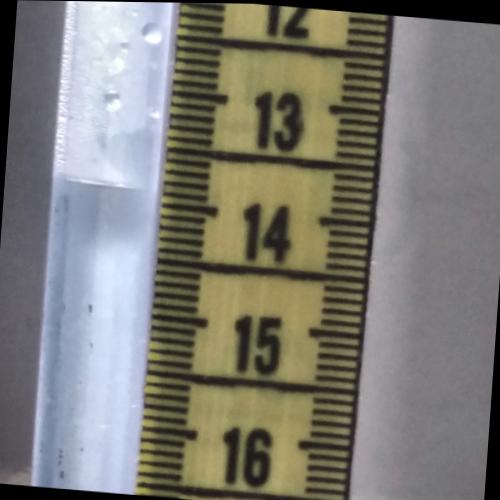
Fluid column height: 13.9 cm